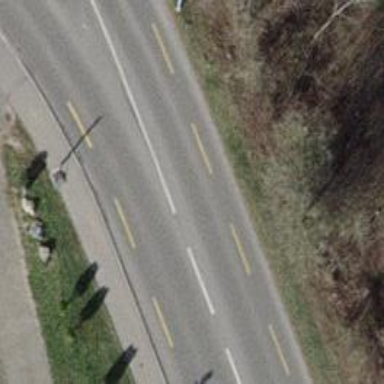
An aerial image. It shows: Unclassified road with asphalt surface. There is cycle lane and sidewalk on the left side.